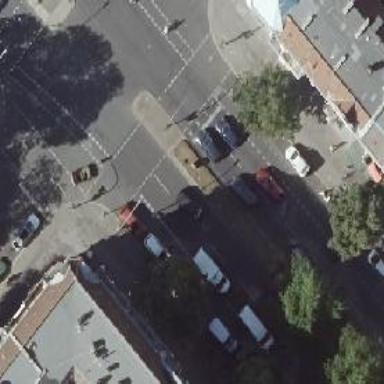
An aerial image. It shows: Traffic island located on footway.